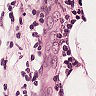
Metastatic tissue present: yes